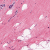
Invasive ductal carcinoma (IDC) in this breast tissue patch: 0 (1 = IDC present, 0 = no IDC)